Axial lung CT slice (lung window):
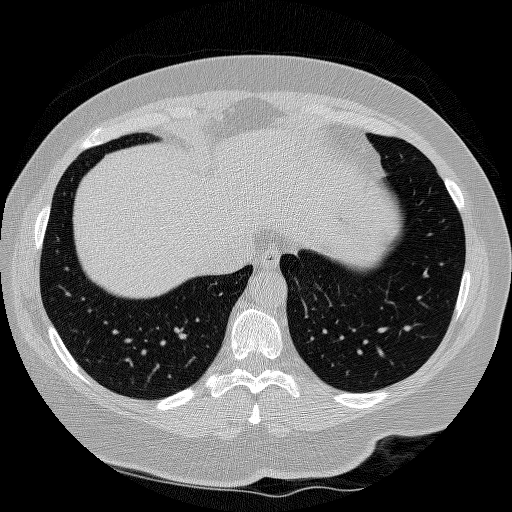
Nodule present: no